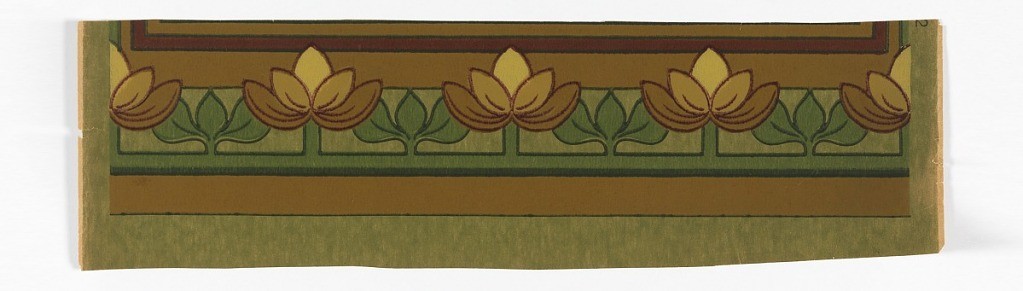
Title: Sidewall and frieze
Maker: Allen-Higgins Co.
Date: ca. 1900
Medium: Machine-printed
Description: a) Green paper with stylized widely spaced floral stripe; b) Matching frieze - "crown"